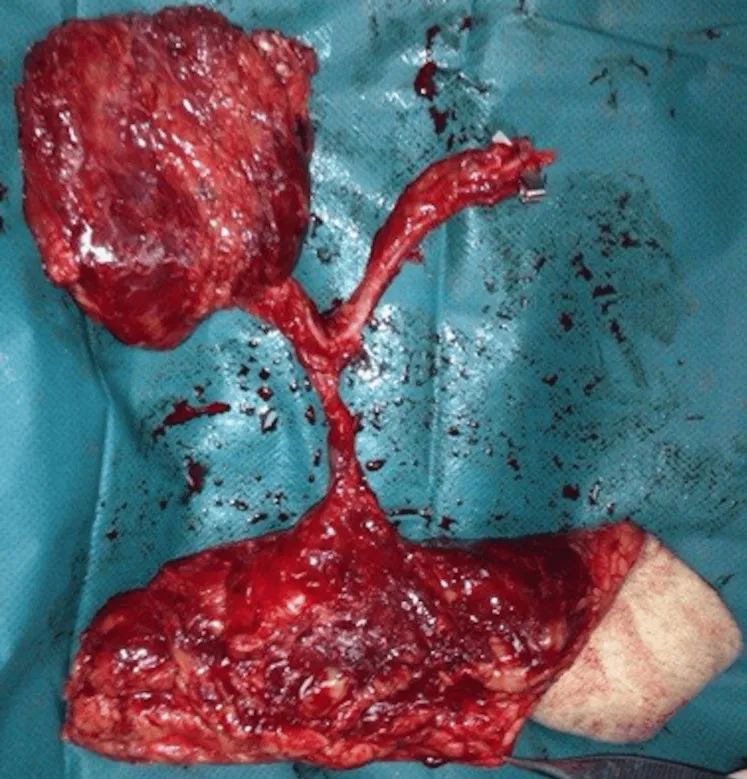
ALT+ VL, intraoperative view. ALT, anterolateral thigh flap; VL, vastus lateralis.
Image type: medical_photograph (other_medical_photograph)